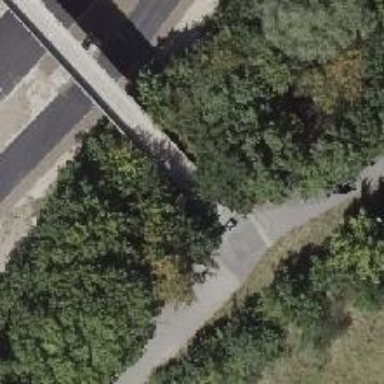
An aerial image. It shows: Path.